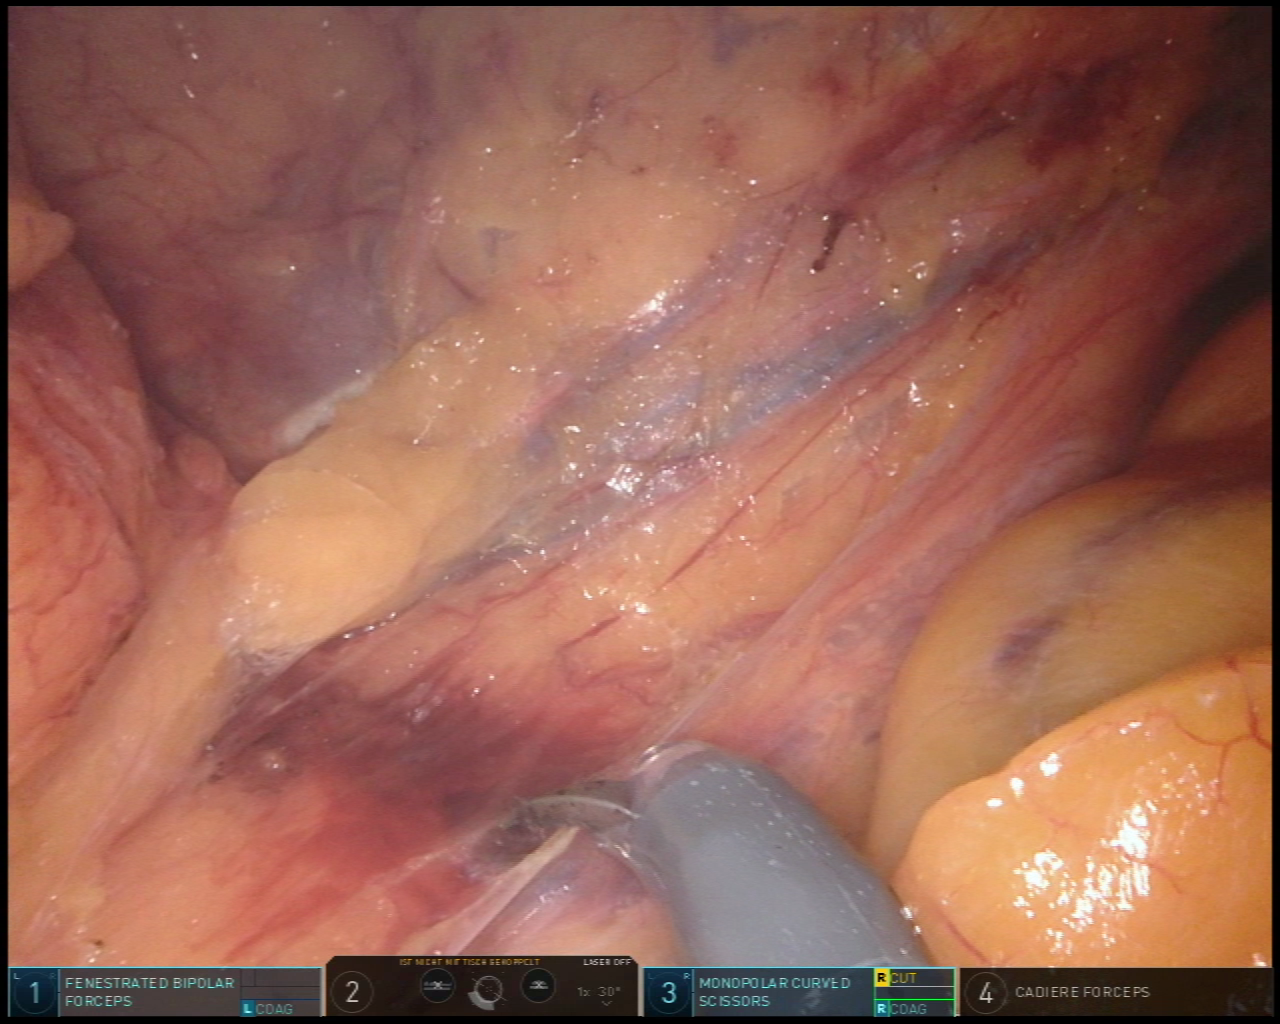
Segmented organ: ureter
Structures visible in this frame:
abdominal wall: no
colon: no
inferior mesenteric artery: no
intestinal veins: no
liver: no
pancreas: no
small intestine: no
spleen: no
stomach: no
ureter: yes
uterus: no
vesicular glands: no